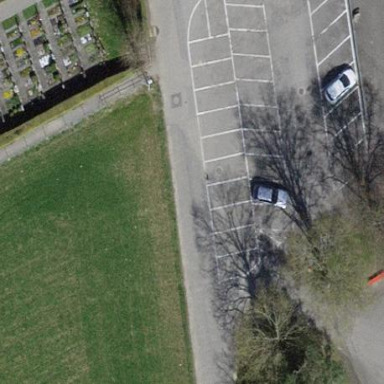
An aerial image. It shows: Parking area with asphalt surface.